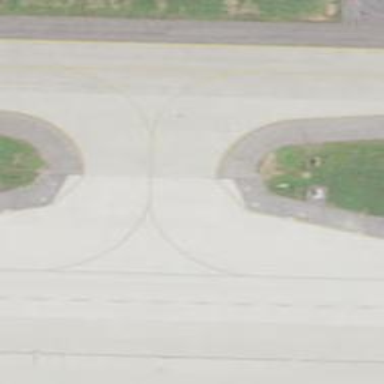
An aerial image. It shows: View of taxiway at the airport.